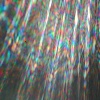
Label: sunburn